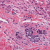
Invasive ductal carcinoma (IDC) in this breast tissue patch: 0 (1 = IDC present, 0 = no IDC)